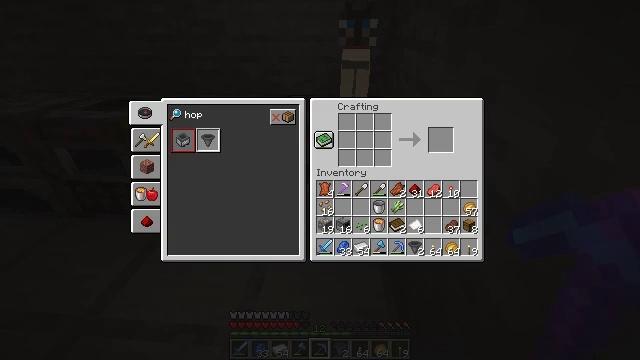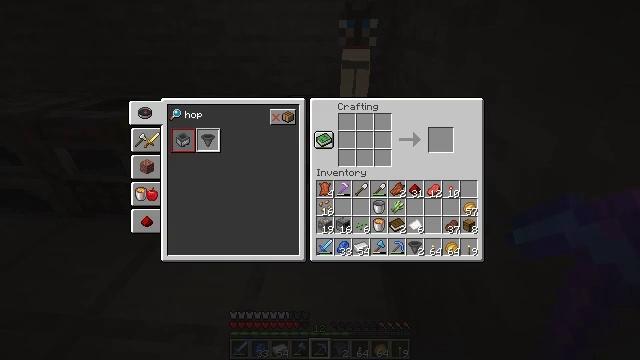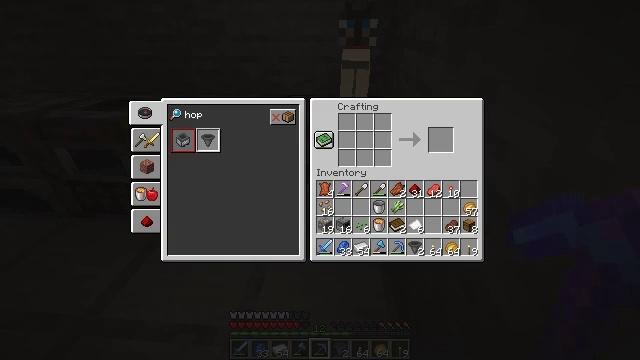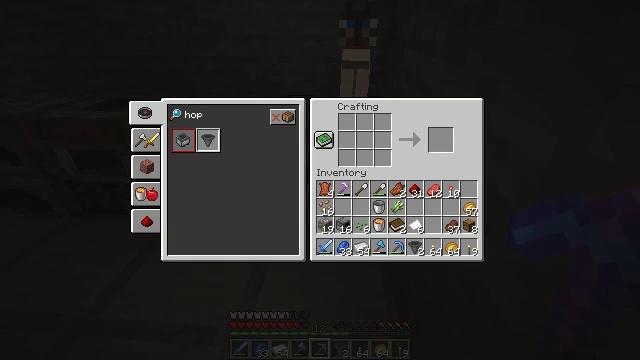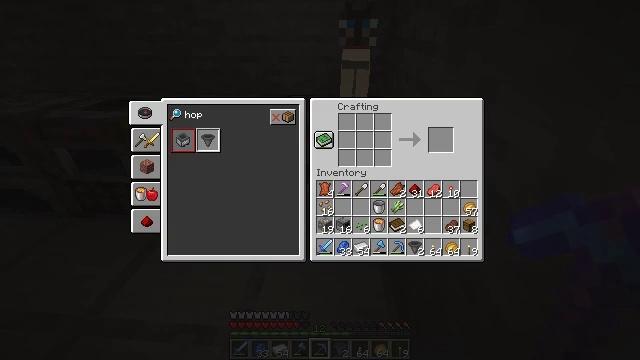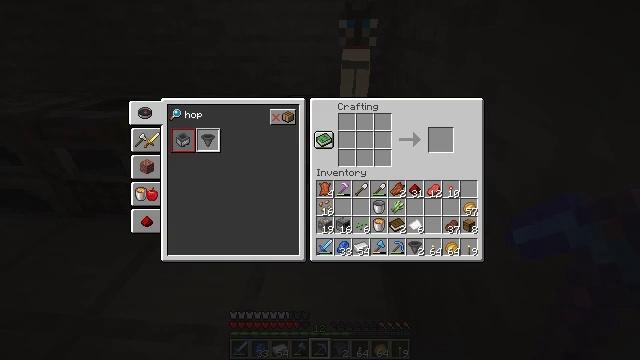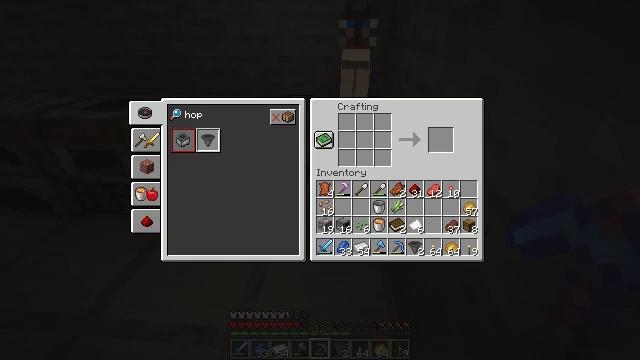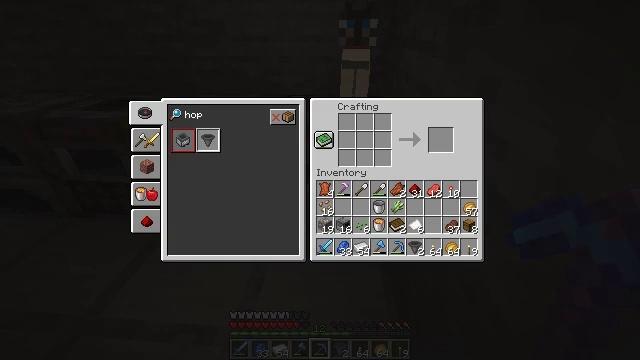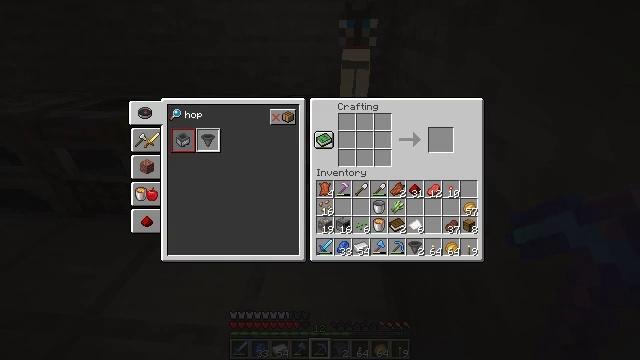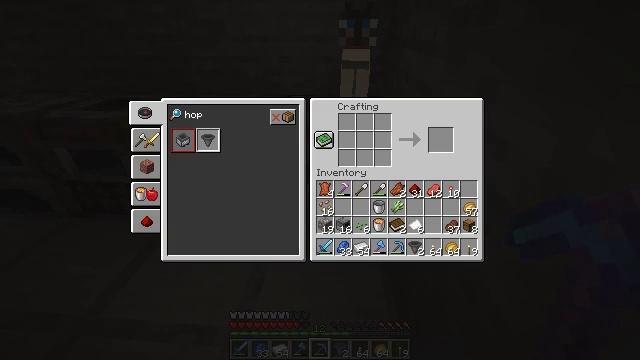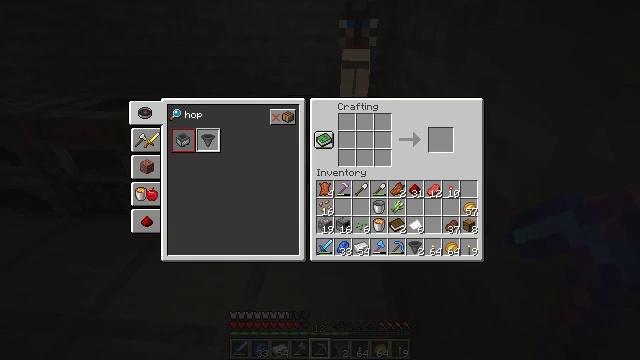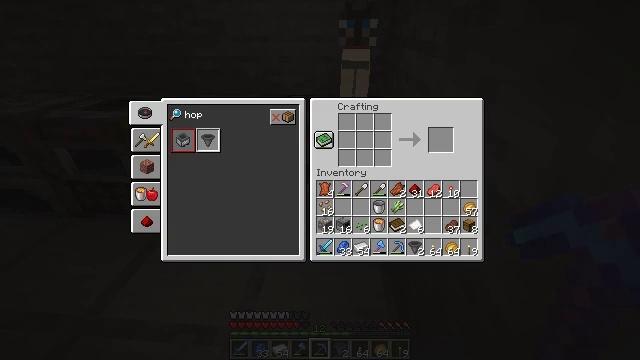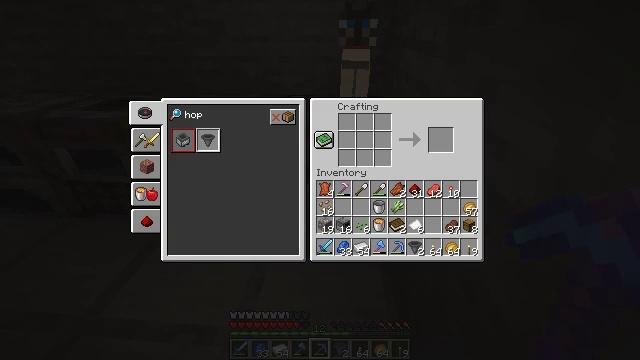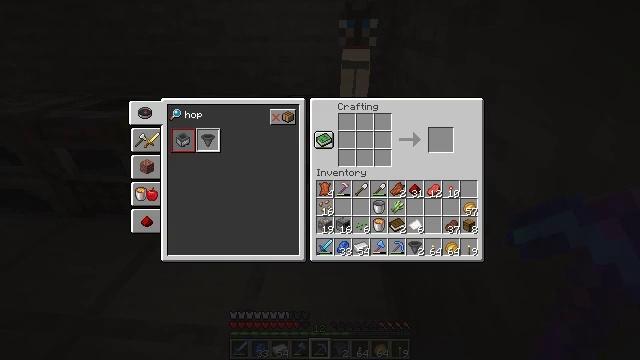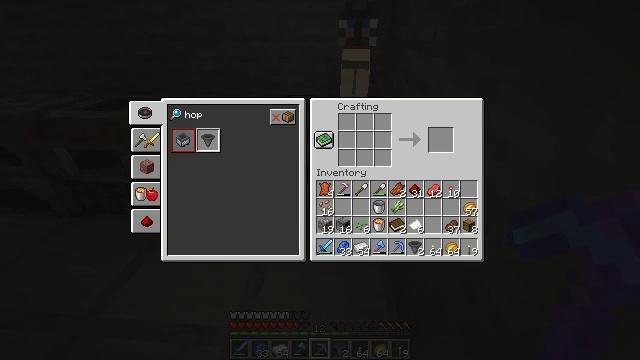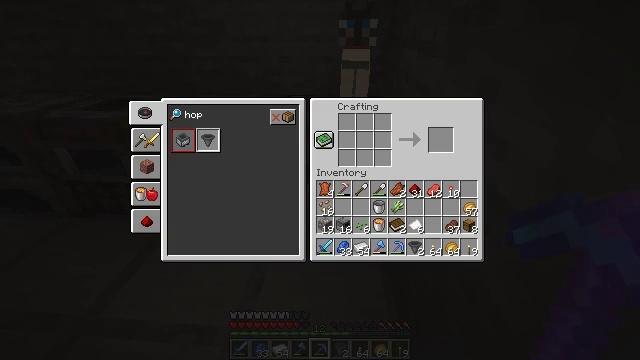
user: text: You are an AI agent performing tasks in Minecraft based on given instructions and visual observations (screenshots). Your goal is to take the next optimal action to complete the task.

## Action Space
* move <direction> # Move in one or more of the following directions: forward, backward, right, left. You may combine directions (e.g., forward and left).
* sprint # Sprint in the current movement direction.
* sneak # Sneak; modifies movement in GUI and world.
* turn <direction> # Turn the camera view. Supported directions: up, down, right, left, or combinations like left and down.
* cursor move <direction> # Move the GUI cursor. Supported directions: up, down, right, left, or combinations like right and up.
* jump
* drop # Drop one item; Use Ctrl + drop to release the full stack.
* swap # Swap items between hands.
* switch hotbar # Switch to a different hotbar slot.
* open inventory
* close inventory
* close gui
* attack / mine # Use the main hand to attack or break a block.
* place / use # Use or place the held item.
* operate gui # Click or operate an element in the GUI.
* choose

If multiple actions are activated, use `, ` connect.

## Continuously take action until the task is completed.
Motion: motion action
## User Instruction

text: Put iron ingots in the crafting grid to craft a minecart.
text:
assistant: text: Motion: no_op
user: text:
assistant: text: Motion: no_op
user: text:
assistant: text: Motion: no_op
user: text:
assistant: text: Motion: no_op
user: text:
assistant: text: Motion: no_op
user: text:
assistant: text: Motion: no_op
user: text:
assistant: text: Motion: no_op
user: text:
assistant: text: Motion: no_op
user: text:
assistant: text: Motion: no_op
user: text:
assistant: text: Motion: no_op
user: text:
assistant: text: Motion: no_op
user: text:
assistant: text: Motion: no_op
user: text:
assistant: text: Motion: no_op
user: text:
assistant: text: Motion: no_op
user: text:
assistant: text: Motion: no_op
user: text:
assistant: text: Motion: no_op
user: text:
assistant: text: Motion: no_op
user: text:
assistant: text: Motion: no_op
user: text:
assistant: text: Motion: no_op
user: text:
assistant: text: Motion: no_op
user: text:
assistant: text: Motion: no_op
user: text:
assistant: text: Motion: no_op
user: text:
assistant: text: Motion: no_op
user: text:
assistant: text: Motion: no_op
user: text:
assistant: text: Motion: no_op
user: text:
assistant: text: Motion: no_op
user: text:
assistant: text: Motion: no_op
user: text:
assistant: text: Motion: no_op
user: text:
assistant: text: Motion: no_op
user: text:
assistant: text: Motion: no_op